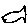
Label: fish